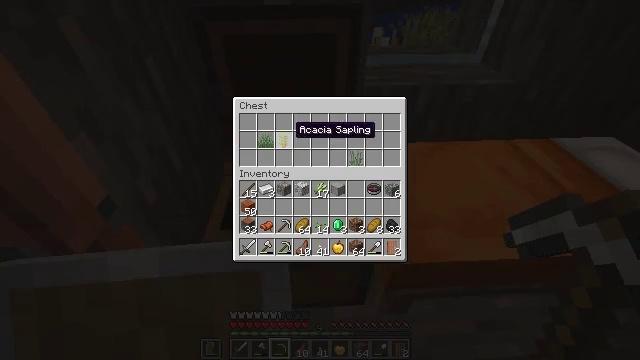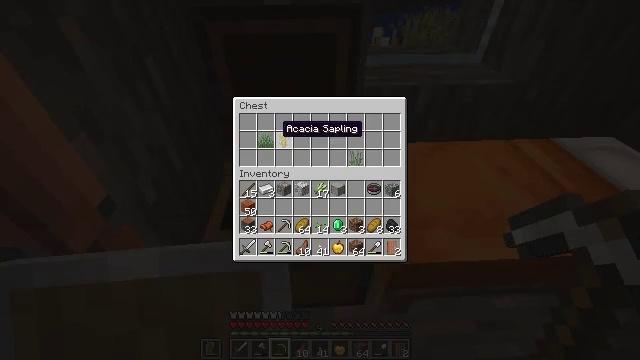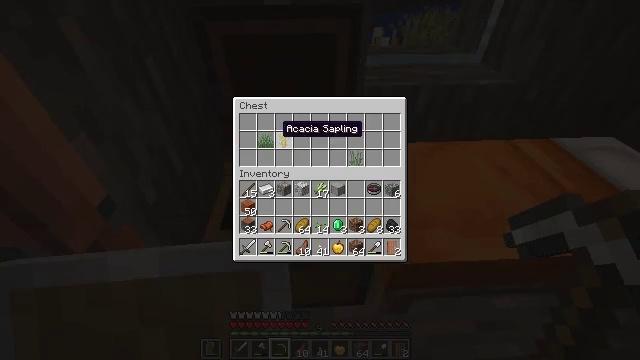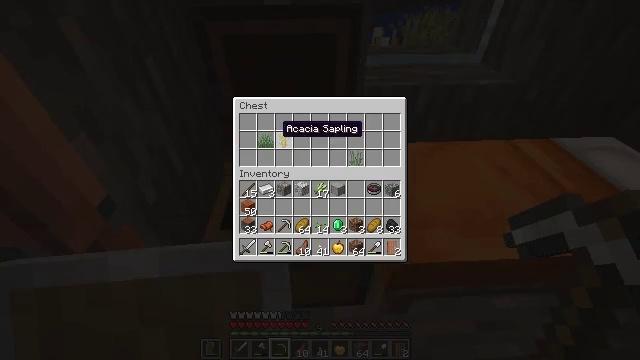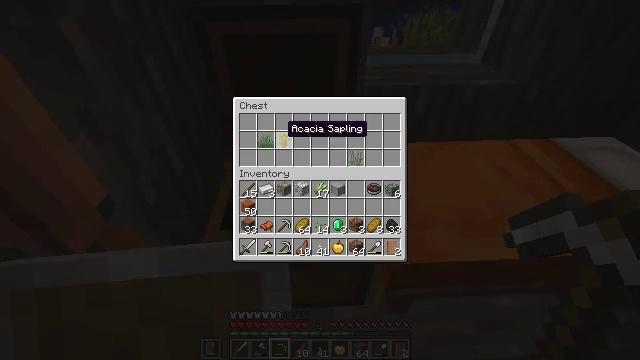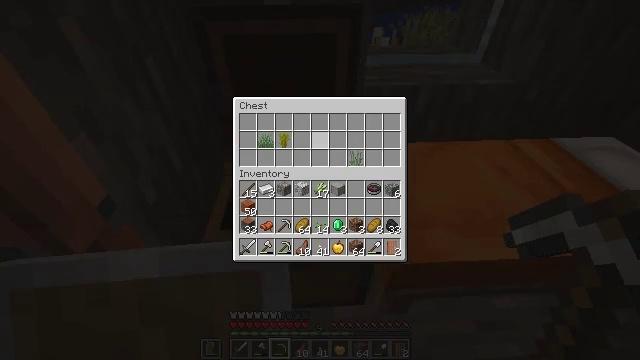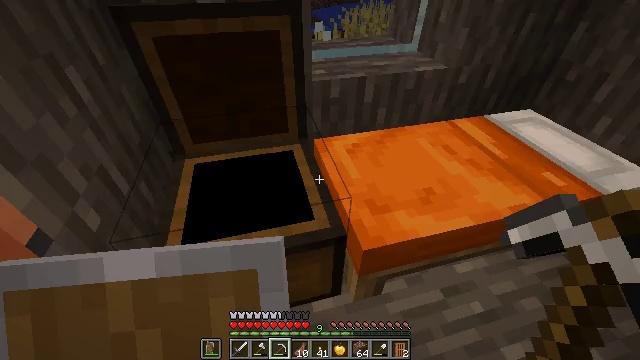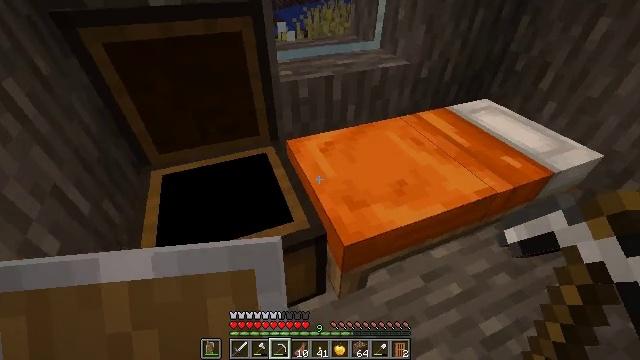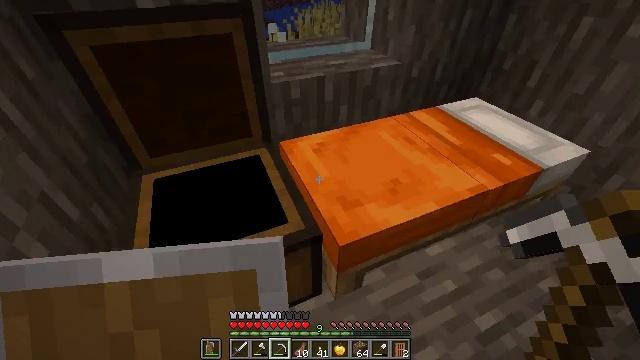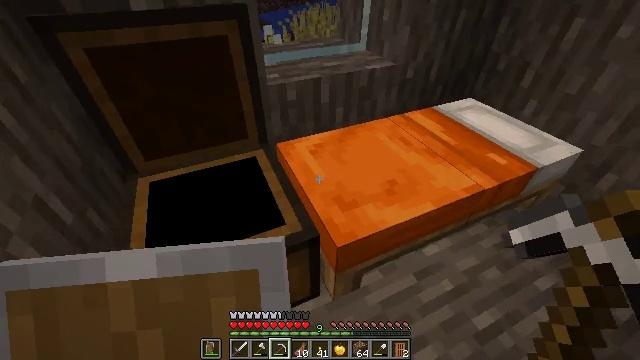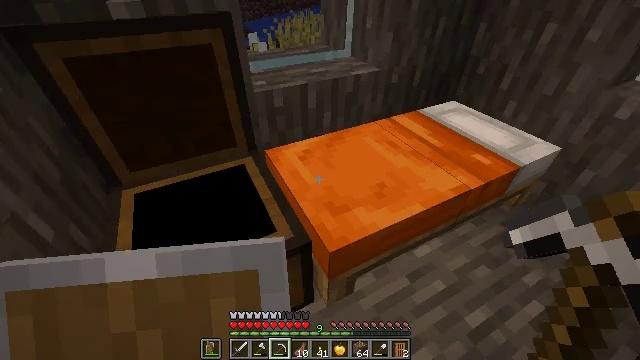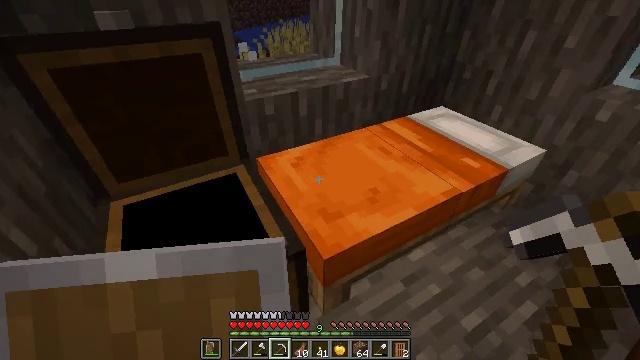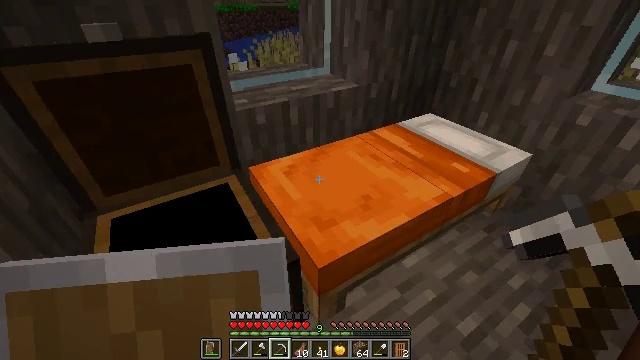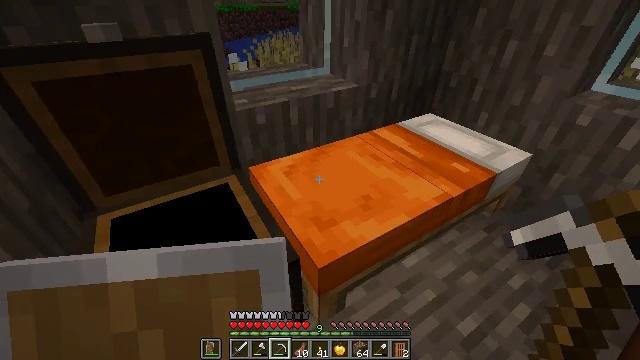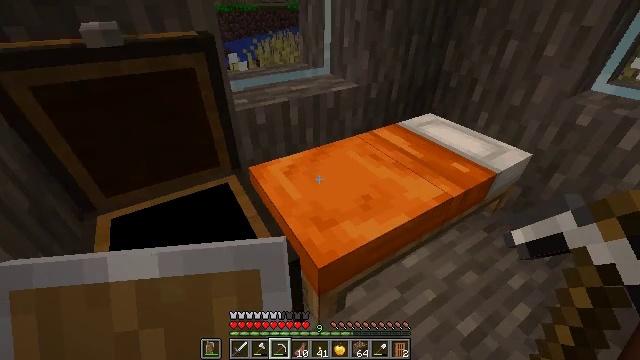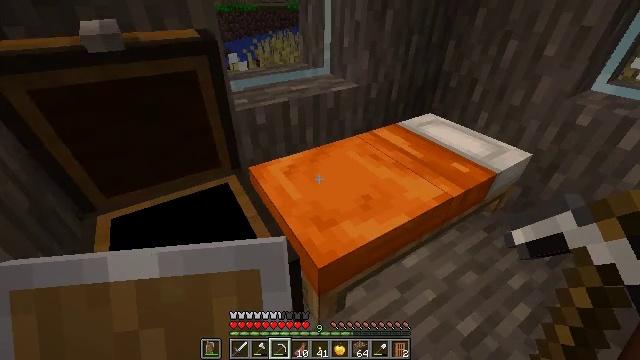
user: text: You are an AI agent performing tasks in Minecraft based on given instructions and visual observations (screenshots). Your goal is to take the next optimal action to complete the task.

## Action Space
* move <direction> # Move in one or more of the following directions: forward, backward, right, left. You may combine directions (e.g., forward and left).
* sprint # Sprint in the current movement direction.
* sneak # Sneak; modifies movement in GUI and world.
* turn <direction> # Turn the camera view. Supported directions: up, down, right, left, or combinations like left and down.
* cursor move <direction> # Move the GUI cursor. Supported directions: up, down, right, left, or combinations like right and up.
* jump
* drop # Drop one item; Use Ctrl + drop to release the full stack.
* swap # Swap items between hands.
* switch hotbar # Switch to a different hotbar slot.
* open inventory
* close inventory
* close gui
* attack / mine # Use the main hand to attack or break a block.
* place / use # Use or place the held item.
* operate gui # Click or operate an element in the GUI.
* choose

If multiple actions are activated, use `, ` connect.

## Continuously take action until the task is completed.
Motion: motion action
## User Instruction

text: Gather an orange bed for future use.
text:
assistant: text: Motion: sneak, cursor move left
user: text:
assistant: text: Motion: sneak
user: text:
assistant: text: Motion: sneak
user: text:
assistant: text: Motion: sneak
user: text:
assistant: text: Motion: sneak, cursor move right
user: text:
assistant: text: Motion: cursor move right, close inventory
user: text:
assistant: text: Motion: turn right, close inventory
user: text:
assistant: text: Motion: turn right, close inventory
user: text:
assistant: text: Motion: no_op
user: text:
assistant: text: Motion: turn right and up
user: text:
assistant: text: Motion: turn right and up
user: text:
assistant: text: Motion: turn right and up, use / place
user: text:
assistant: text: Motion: use / place
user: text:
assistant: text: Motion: use / place
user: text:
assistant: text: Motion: no_op
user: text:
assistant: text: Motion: no_op
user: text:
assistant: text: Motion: no_op
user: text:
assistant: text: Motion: no_op
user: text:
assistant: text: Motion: no_op
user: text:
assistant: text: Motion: no_op
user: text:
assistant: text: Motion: no_op
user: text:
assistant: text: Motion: no_op
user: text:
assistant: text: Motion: no_op
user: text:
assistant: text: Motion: no_op
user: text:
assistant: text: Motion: turn left and up
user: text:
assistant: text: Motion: turn left and up
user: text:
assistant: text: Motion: turn left and up
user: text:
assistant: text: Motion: turn left
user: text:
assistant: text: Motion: move forward
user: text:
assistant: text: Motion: move forward, turn up